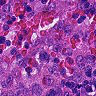
Metastatic tissue present: no